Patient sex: F
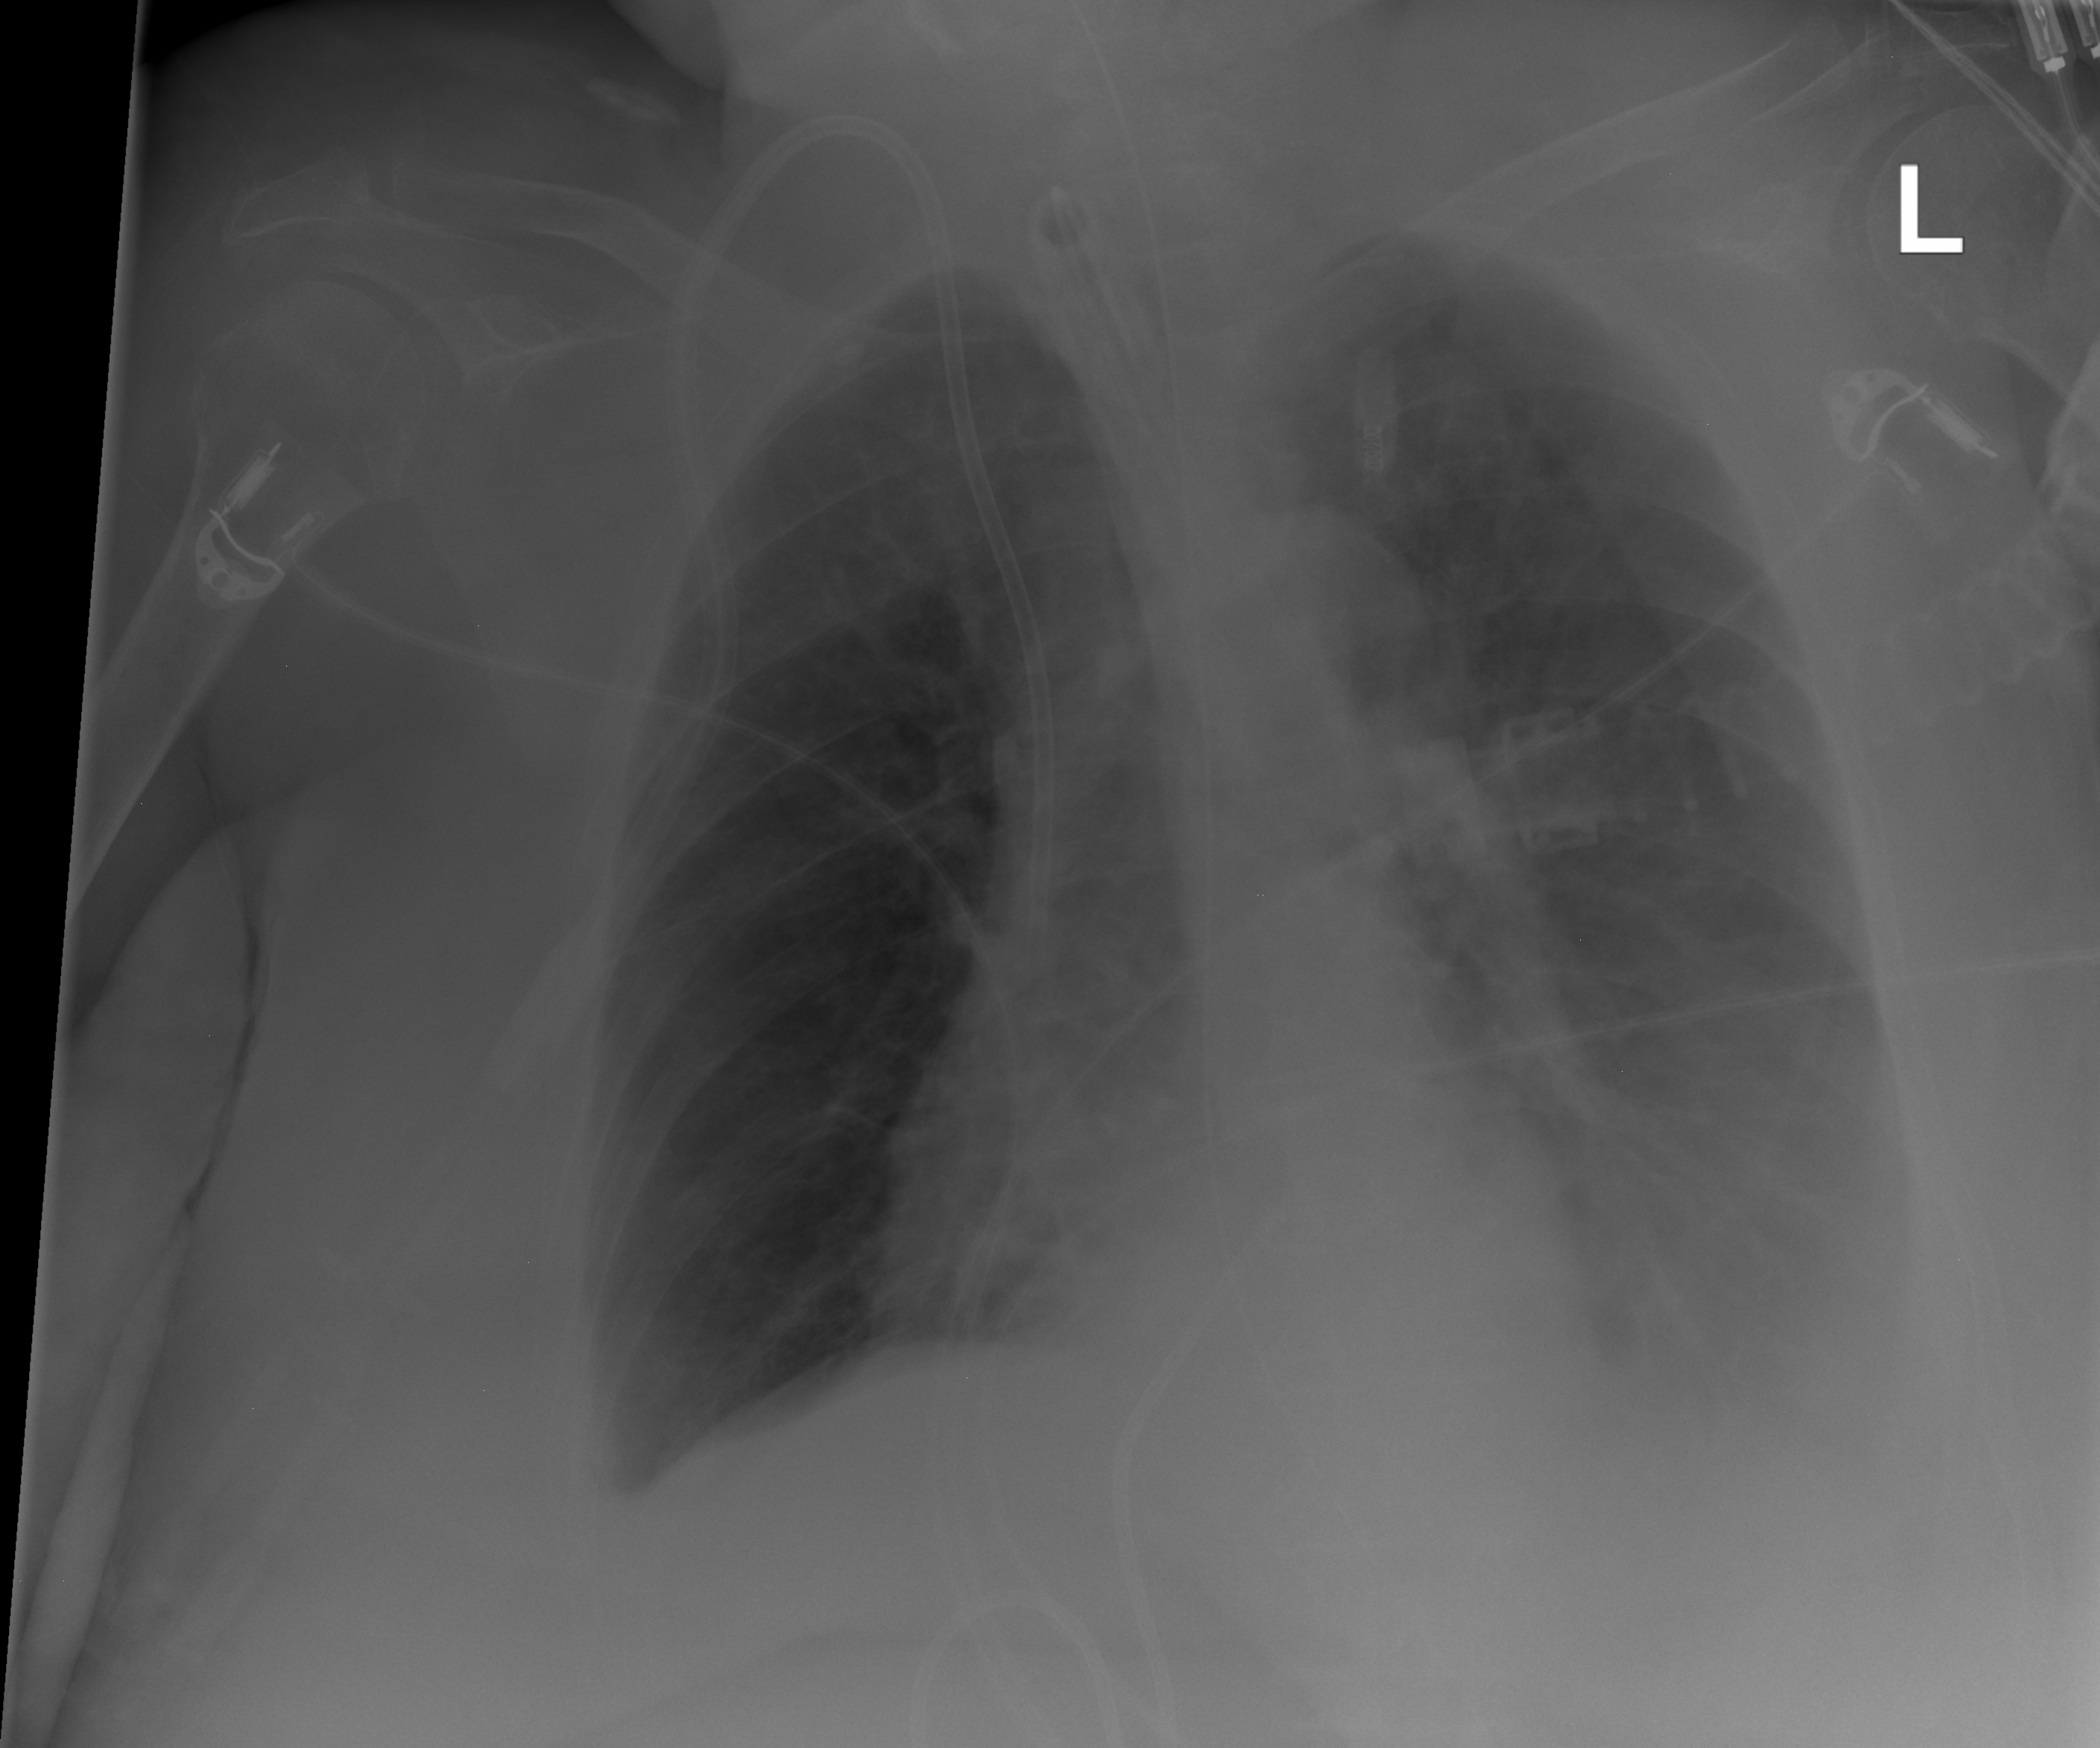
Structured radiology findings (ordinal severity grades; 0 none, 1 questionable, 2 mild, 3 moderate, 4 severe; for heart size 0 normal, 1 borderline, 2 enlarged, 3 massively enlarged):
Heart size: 0
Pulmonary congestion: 0
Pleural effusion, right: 0
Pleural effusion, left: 3
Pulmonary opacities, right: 0
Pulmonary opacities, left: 0
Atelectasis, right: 0
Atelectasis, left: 2